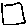
Label: square